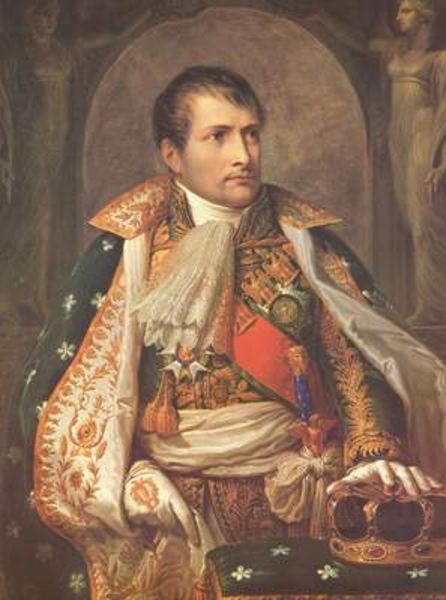
Titel: Porträt Napoleons
Künstler: Andrea Appiani
Standort: Wien
Institution: Kunsthistorisches Museum
Schlagwörter: blau, hand, kopf, mann, umhang, weiß, frauen, grün, blumen, frankreich, haar, handschuh, handschuhe, nase, schmuck, stirn, tisch, blick, gürtel, rot, schal, tuch, muster, anzug, bart, hemd, jung, gesicht, kragen, messer, pelz, samt, spitze, bildnis, portrait, porträt, figur, gewand, gold, haare, kostüm, mantel, sessel, stickerei, adel, spitzen, krone, seide, statue, schärpe, bogen, farbe, hocker, schemel, figuren, rundbogen, kaiser, kissen, könig, thron, halstuch, quaste, rüschen, tor, nische, stern, torbogen, sterne, militär, schwert, napoleon, degen, orden, scherpe, herrscher, nerz, pracht, brokat, knauf, statuen, halbporträt, dolch, troddel, herzog, troddeln, macht, stickereien, ornamentik, selbstbewusst, kaiserkrone, revert, ornat, quasten, franzose, jabot, rträt, prächtig, bonaparte, prträt, marschall, handsschuh